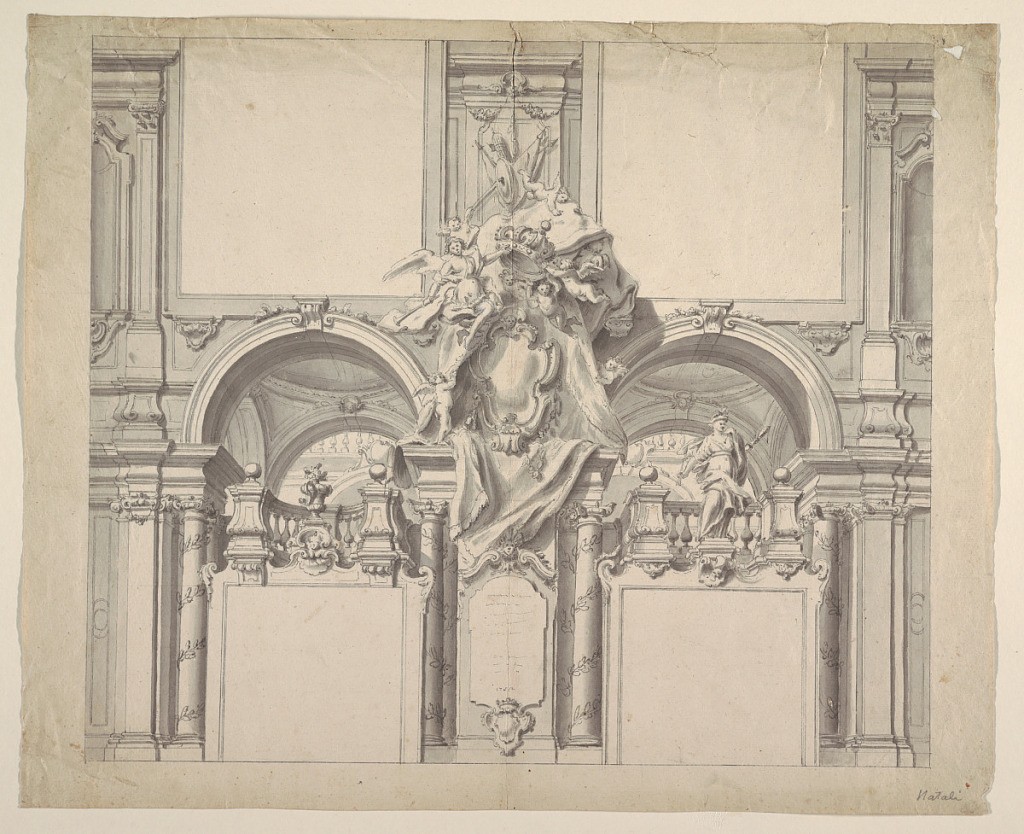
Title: Palace Façade with Cartouche
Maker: Giovanni Battista Natali III, Italian, 1698 - 1765
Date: mid- 18th century
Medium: Pen and black ink, brush and gray wash on laid paper
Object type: Drawing
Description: Design for wall decoration, architectural design with cartouche at center, over which putti surrounded in drapery are holding a royal crown.